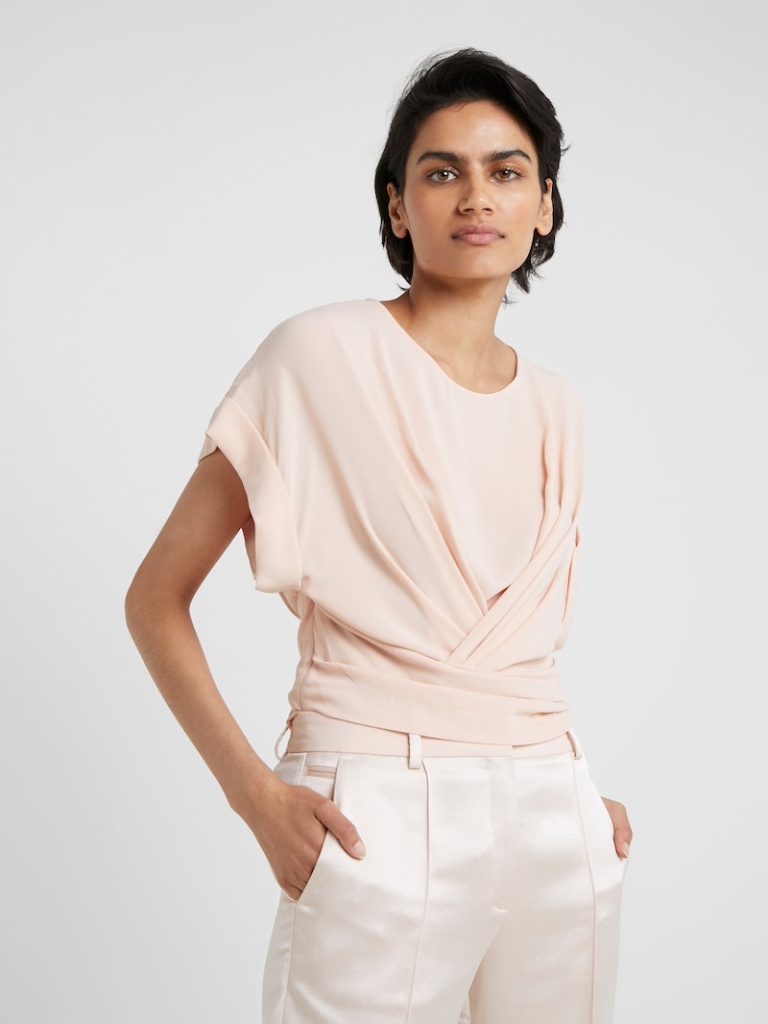
jersey relaxed short sleeve bodysuit length Fully Tucked in crew bodysuit